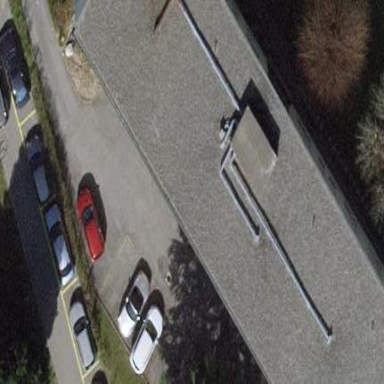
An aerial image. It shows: Residential building with flat roof.